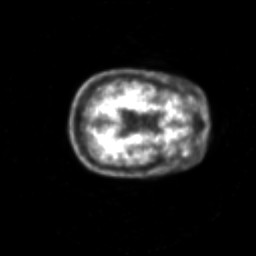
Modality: PET
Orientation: axial
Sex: female
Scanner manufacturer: siemens